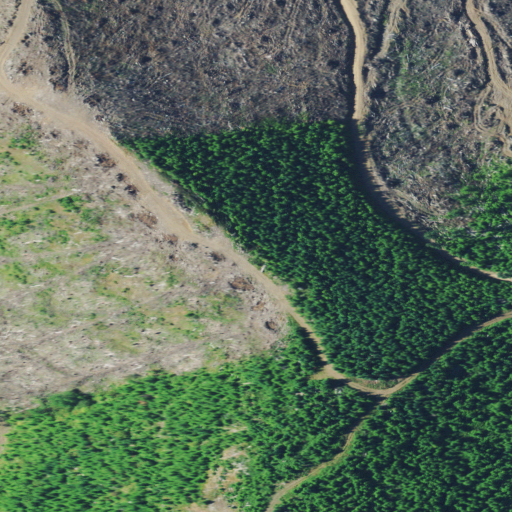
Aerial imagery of mountain in Oregon named Larch Mountain containing grassland, evergreen forest, open development, shrub, and low intensity development